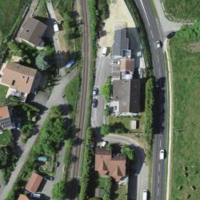
EUNIS habitat code: 55
Species observed at this site:
Buteo buteo